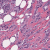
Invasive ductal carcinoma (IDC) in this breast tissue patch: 1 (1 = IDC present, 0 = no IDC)